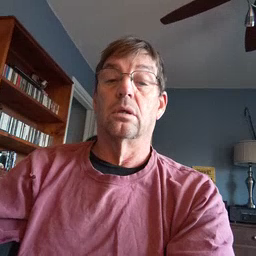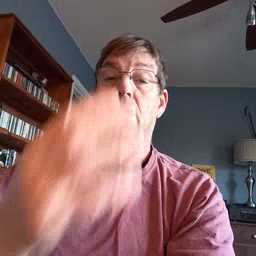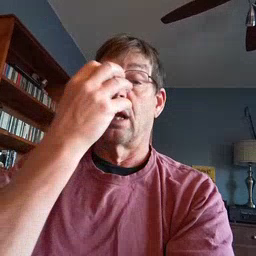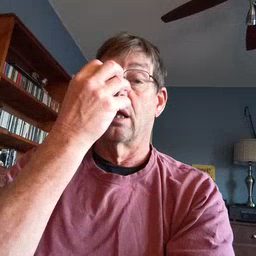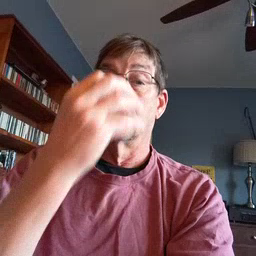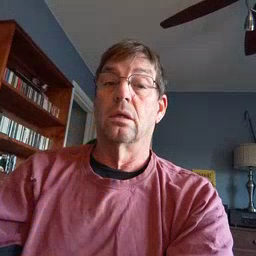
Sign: clown